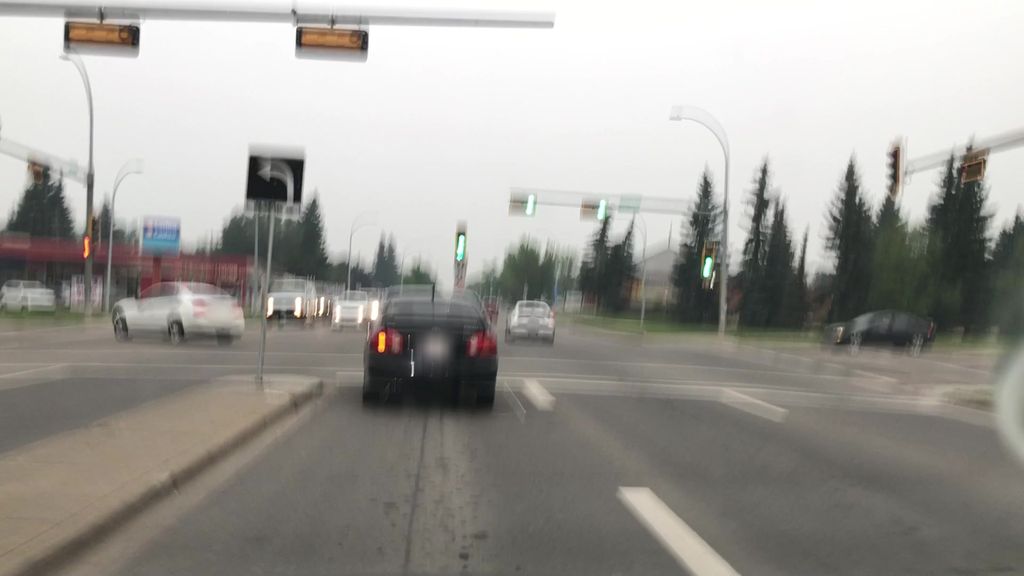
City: edmonton